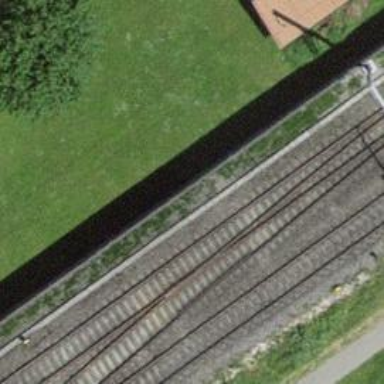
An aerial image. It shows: Railway track with electrified contact lines. This is siding track.